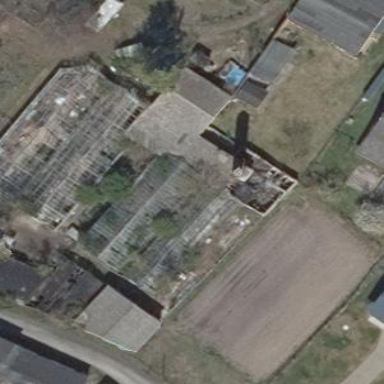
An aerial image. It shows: Greenhouse.